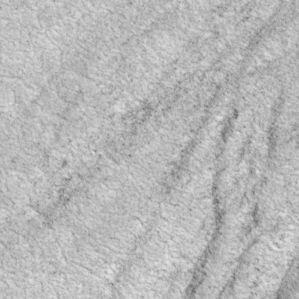
Label: non_frost